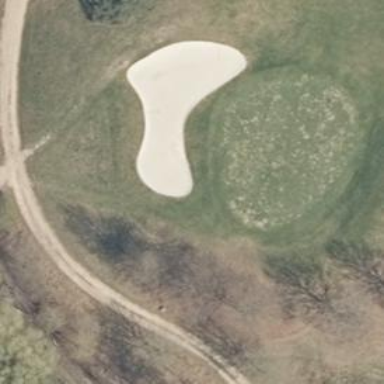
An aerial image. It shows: Bunker on golf course.